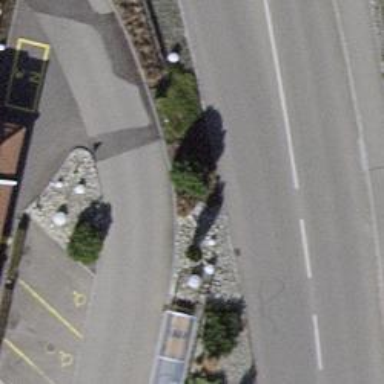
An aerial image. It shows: Asphalt driveway used as service road.